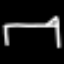
Label: bed